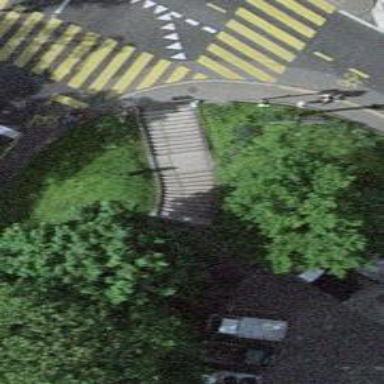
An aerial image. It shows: Concrete steps.